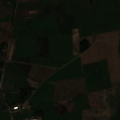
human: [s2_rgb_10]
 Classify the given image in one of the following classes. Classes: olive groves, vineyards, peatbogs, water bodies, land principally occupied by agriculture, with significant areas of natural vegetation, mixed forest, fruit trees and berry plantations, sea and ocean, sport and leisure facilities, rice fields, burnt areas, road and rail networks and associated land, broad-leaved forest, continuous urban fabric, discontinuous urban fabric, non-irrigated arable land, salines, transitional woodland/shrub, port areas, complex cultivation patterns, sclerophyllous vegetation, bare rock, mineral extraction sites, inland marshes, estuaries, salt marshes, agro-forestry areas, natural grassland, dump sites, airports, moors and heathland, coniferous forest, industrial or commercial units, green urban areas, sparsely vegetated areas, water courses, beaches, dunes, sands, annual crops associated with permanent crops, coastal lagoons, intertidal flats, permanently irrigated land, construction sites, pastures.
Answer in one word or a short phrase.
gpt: industrial or commercial units, complex cultivation patterns